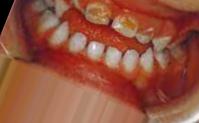
Condition: Caries